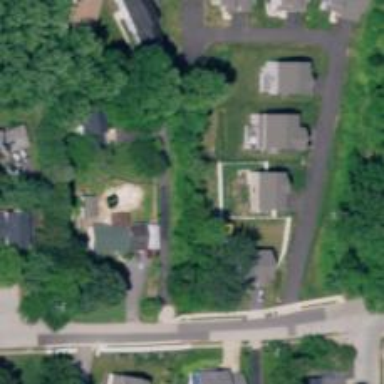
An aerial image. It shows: Driveway leading to service road.